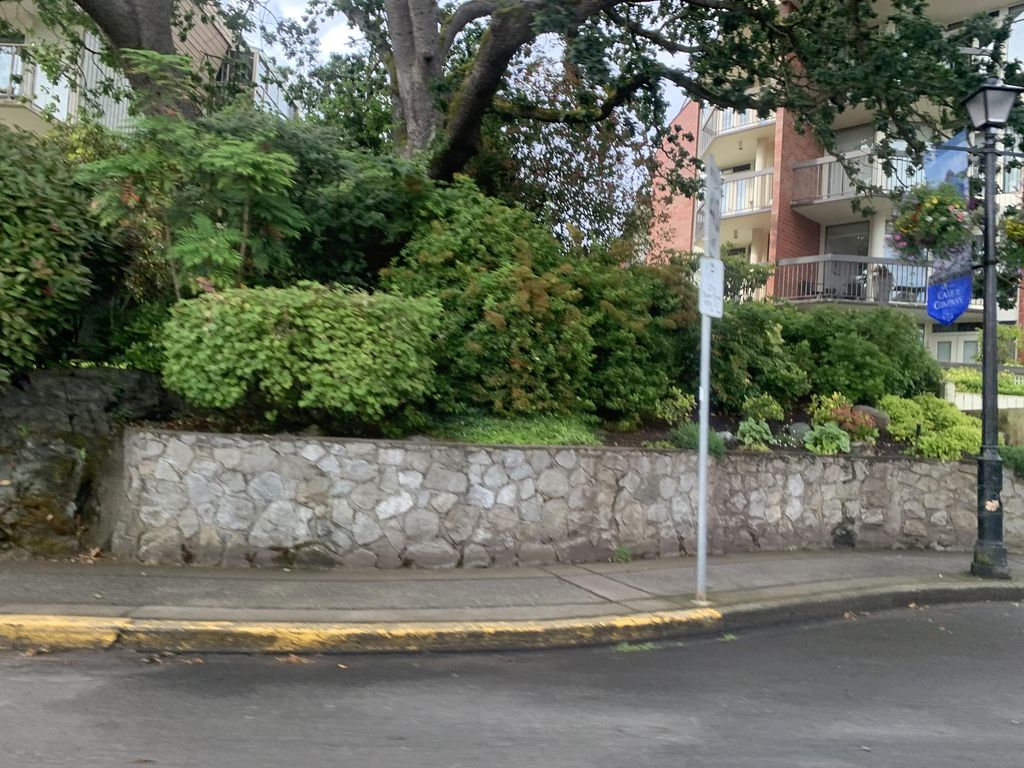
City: victoria